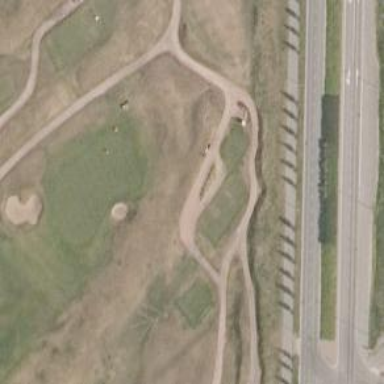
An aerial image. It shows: Path for both road and golf.